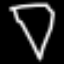
Label: diamond